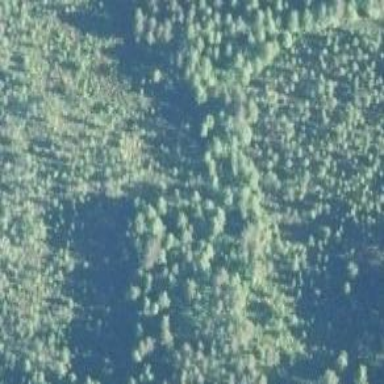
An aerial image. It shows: Scenic area with scrub vegetation is classified as forest landuse.